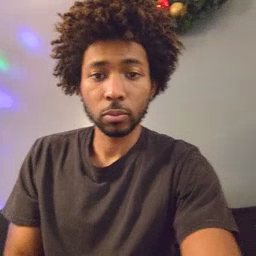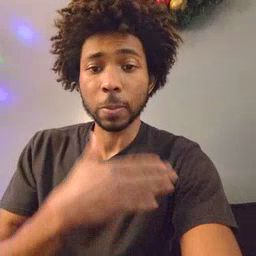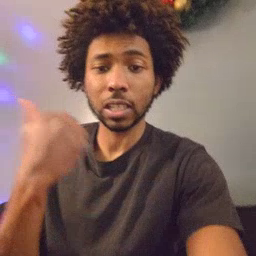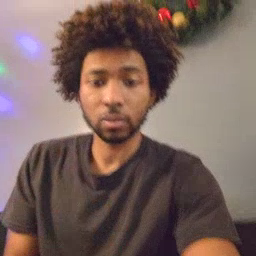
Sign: better